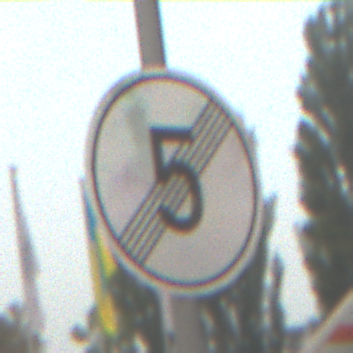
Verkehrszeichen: EndeGeschwindigkeit5
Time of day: MorningAfternoon
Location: Outdoor (Suburban)
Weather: Overcast
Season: NotSpecified
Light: Natural